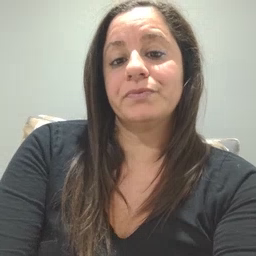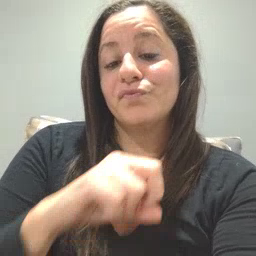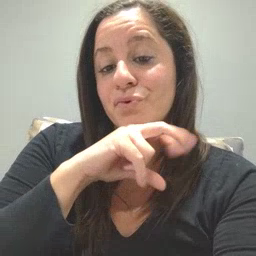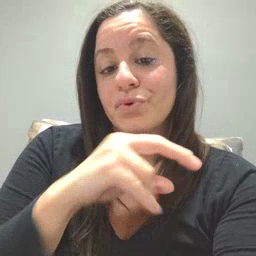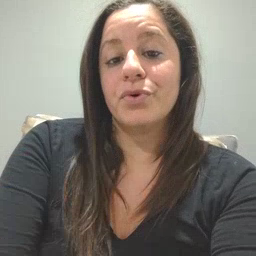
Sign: frog